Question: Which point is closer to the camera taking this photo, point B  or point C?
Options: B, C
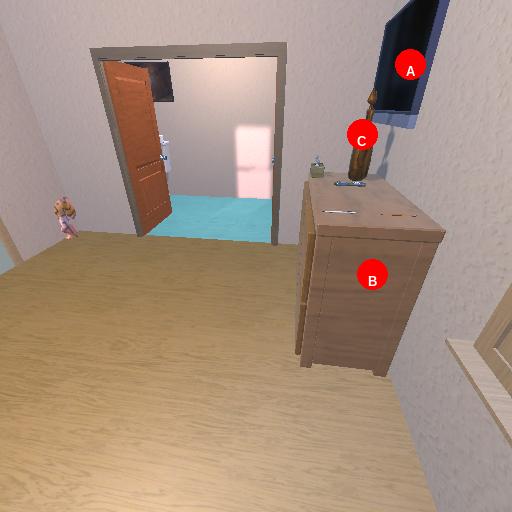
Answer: B